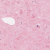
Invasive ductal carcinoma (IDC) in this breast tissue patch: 0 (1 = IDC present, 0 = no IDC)